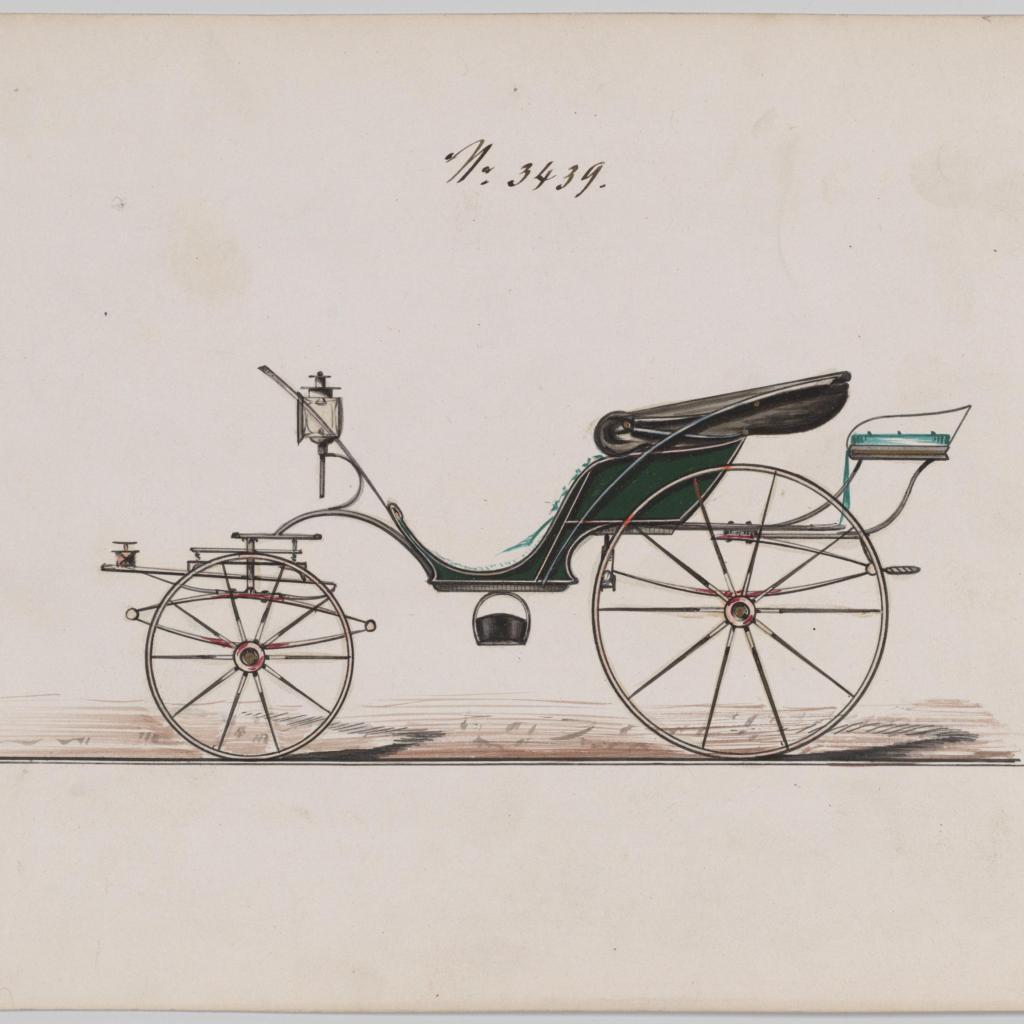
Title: Design for Pony Phaeton, no. 3439
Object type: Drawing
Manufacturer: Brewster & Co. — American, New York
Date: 1878
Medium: Pen and black ink, watercolor and gouache with gum arabic
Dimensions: Sheet: 6 5/16 x 9 1/4 in. (16 x 23.5 cm)
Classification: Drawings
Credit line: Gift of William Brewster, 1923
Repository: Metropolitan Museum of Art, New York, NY